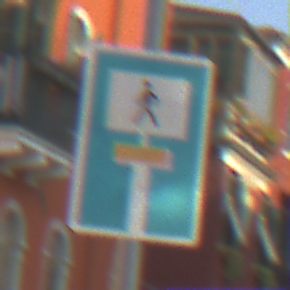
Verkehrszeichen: SackgasseFussgaengerDurchlaessig
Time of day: MorningAfternoon
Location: Outdoor (Urban)
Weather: Clear
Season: NotSpecified
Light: Natural